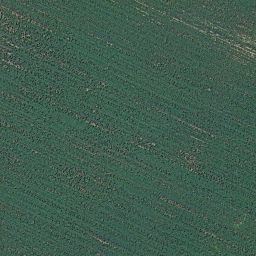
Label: agricultural